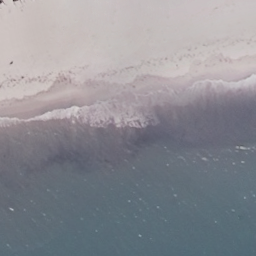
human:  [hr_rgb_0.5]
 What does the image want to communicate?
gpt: beach